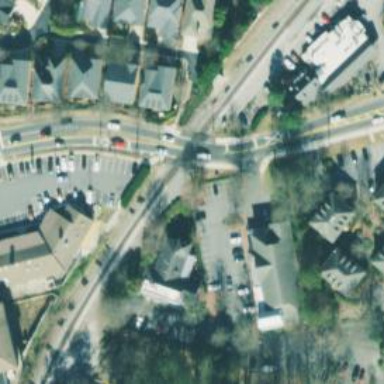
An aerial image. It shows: Traffic island on the road.